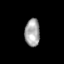
Tissue: skin
Cell type: Epithelial cells
Senescence score: 0.2137
Nuclear area (px): 408
Mean DAPI intensity: 164.833